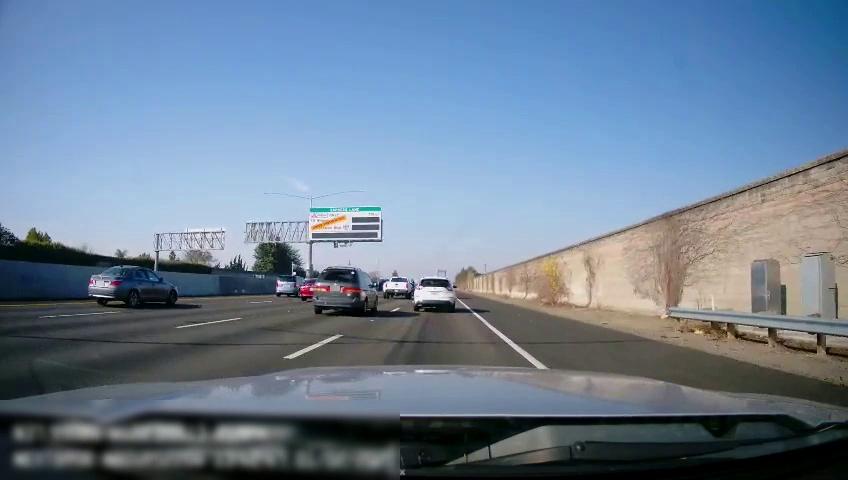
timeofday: Day
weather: Sunny
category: Drivable Space
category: Vehicles | Truck
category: Vehicles | SUV
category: Vehicles | Car
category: Vehicles | Car
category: Vehicles | Car
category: Vehicles | SUV
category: Lanes | Current Lane
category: Lanes | Current Lane
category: Lanes | Alternate Lane
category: Lanes | Alternate Lane
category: Lanes | Alternate Lane
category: Traffic | Signs